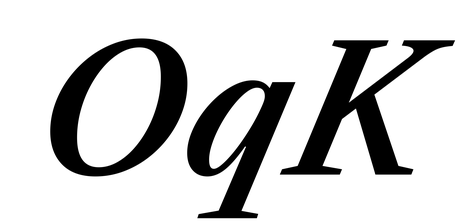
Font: LibreCaslonText-Italic_SemiBold_Italic